Question: I'v search for a long times to solve this error,But still have no idea.
I am building gegl at windows. when run ./configure. It said need >= glib2.28.
So I download glib. Andready to complie it.At configure It works. but a error ocurred when make.I really do not understand why have this error.I am sorry new to this.
mingw was installed by mingw-get-inst-20111118.exe

could anyone can help me solve this error.
help please!
thanks.
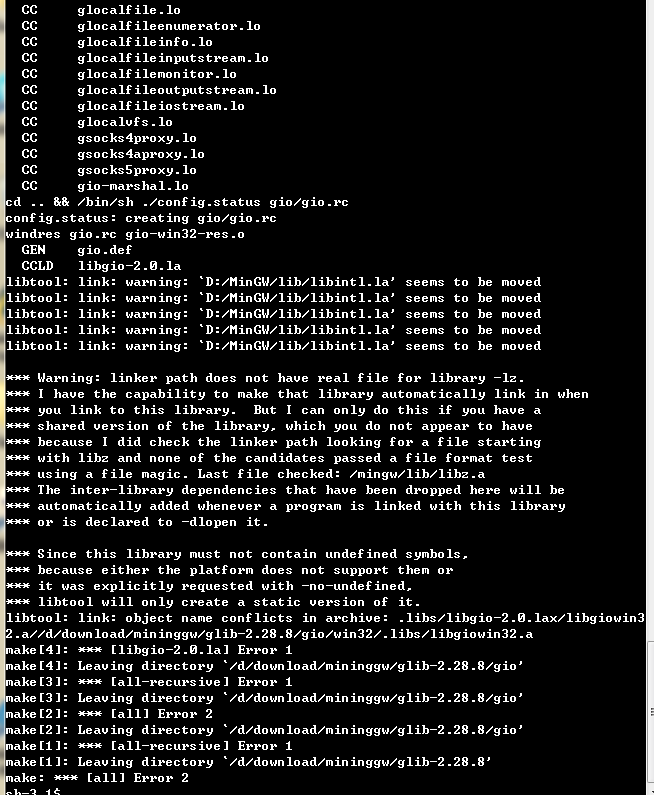
Answer: I'v done with this error.
lib tool need libz.dll.a file,but I only have libz.a .I install libz.dll.a in lib path. and it works.